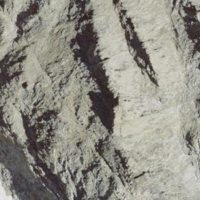
EUNIS habitat code: 48
Species observed at this site:
Anthus trivialis
Linaria cannabina
Troglodytes troglodytes
Erithacus rubecula
Prunella modularis
Cinclus cinclus
Turdus torquatus
Aquila chrysaetos
Spinus spinus